Question: I'm trying to use <URL> in an iPhone application I'm building. I can't figure out how to get around this error I'm getting:
'''
Unknown type name 'RingBuffer'
'''
Here's my file structure:

...with those files under Novocaine being the ones pulled from the Github repo for Novocaine. Here's my header file for DDViewController.
'''
#import <UIKit/UIKit.h>
#import <QuartzCore/QuartzCore.h>
#import "UICoordButton.h"
#import "Novocaine.h"
#import "RingBuffer.h"
#import "AudioFileReader.h"
#import "AudioFileWriter.h"
@interface DDViewController : UIViewController
{
RingBuffer *ringBuffer;
Novocaine *audioManager;
AudioFileReader *fileReader;
AudioFileWriter *fileWriter;
}
- (IBAction)changeColor:(id)sender;
- (IBAction)changeColor2:(id)sender;
@end
'''
I've tried a solution that I found on <URL>, which suggests that this should work:
'''
@class RingBuffer;
@interface DDViewController : UIViewController
{
...
'''
But that just gives me 'Redefinition of 'RingBuffer' as a different kind of symbol.'
How can I fix this problem and use 'RingBuffer'?
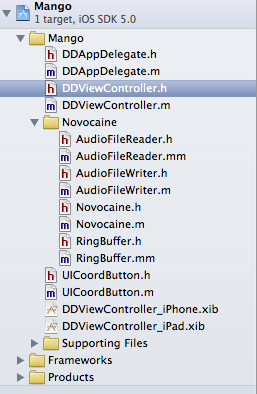
Answer: Found the answer (or I guess a combination of answers):
Follow coryalder's advice for setting the compiler default to Objective-C++ as described <URL>.
Also, change all '.m' files to '.mm' files, and finally add '-fno-objc-arc' compiler flags to all the .mm files -- which is described in detail <URL>